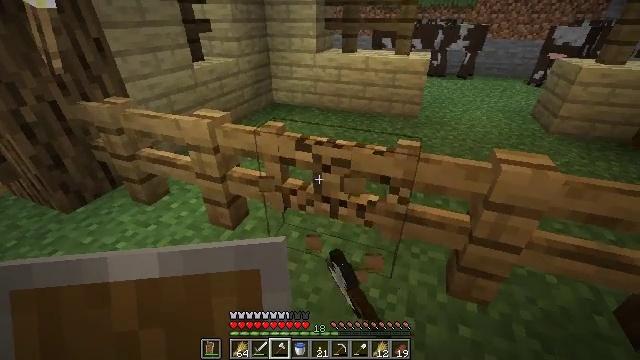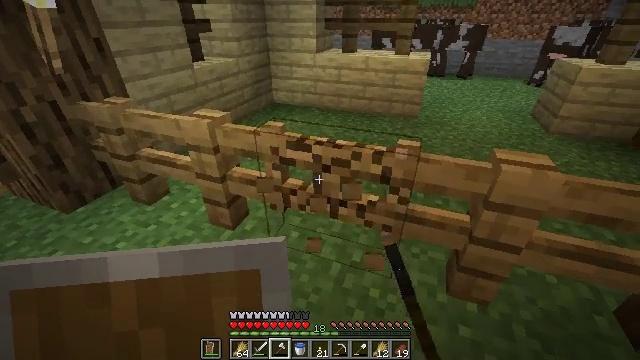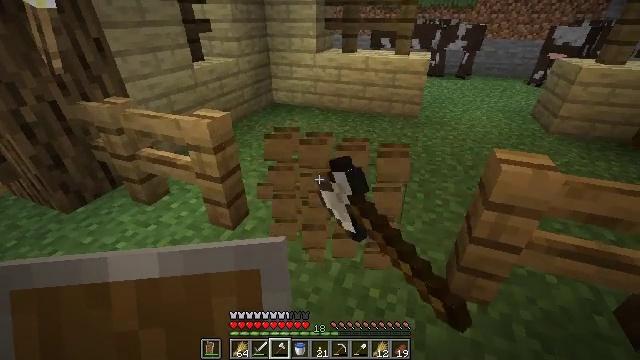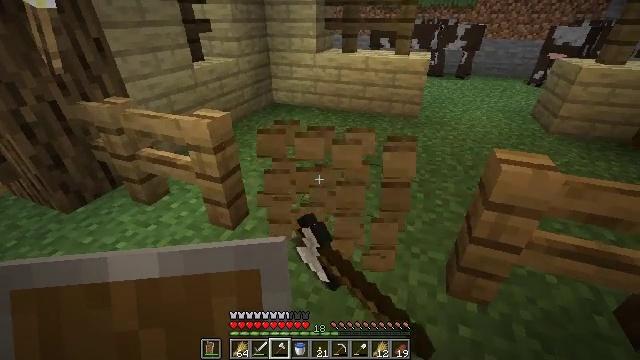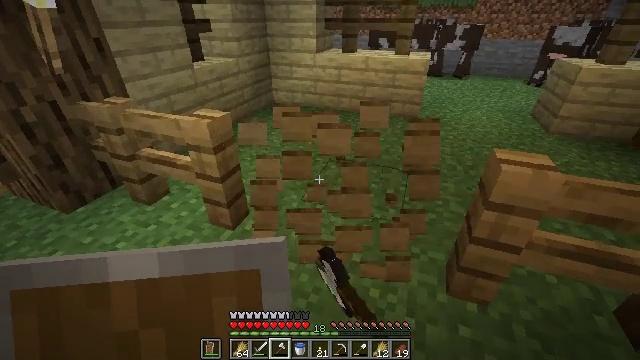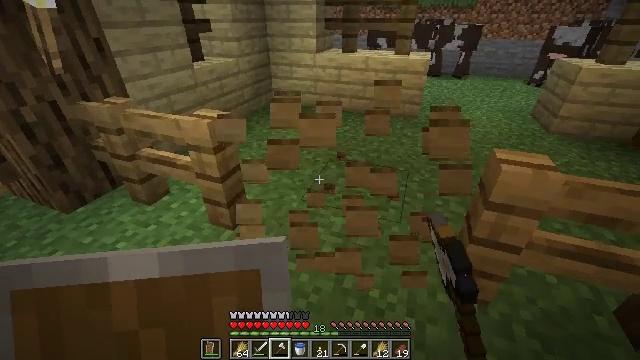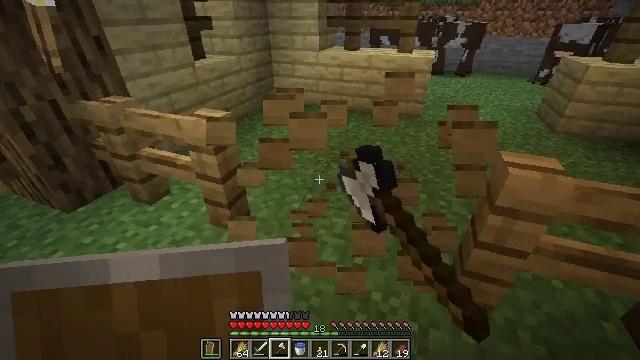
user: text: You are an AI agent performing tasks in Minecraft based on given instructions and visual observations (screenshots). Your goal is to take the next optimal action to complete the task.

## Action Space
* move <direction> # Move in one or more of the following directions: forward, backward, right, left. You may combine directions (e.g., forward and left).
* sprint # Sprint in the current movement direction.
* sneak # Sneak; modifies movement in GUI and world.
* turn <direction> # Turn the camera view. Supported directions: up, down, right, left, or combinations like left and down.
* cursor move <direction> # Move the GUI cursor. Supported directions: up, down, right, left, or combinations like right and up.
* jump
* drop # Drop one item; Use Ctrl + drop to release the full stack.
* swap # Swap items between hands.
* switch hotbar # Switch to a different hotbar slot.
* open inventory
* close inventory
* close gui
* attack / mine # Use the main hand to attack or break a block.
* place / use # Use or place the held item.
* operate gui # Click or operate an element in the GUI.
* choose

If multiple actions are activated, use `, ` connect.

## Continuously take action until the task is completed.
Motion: motion action
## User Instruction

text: Collect materials from the oak fence gate.
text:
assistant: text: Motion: attack / mine
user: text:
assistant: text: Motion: attack / mine
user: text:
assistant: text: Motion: attack / mine
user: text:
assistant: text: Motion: attack / mine
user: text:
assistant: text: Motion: attack / mine
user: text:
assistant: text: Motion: move forward, attack / mine
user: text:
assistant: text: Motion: attack / mine